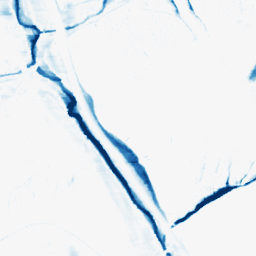
Category: morphological
Decomposition family: morphological_ellipse
Decomposition parameters: operation: closing
width: 5
height: 20
Upsampling method: linear_exact
Upsampling parameters: scale: 4
Upsampling scale: 4